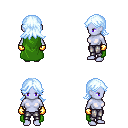
a pixel art fantasy rpg character, female body template, dark elf, purple skin, green cape, metal pants, white cyan loose hair, gold gloves, four views (front, back, left, right), 2x2 character sprite sheet, small pixel art, hard edges, no anti-aliasing